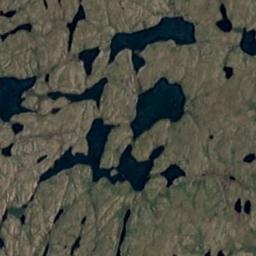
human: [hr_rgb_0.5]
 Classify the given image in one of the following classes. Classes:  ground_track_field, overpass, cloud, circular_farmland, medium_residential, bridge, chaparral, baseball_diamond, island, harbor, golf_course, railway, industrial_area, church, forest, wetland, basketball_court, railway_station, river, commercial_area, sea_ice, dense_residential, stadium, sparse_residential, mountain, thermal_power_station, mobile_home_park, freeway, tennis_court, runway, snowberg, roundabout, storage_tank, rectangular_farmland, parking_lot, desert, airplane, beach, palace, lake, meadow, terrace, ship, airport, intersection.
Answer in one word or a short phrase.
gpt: wetland